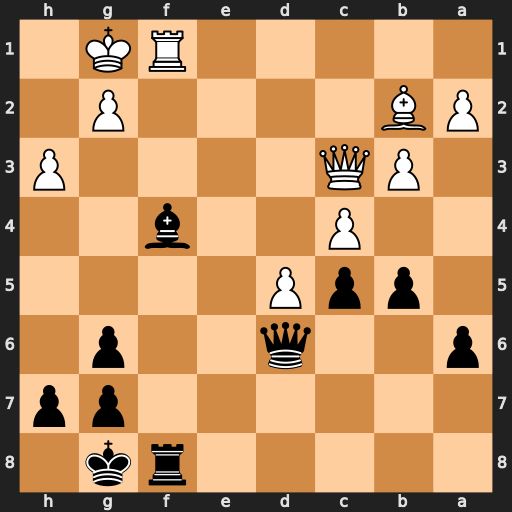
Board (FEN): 5rk1/6pp/p2q2p1/1ppP4/2P2b2/1PQ4P/PB4P1/5RK1
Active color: b
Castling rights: -
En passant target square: -
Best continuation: Bh2+ Kh1 Rxf1#